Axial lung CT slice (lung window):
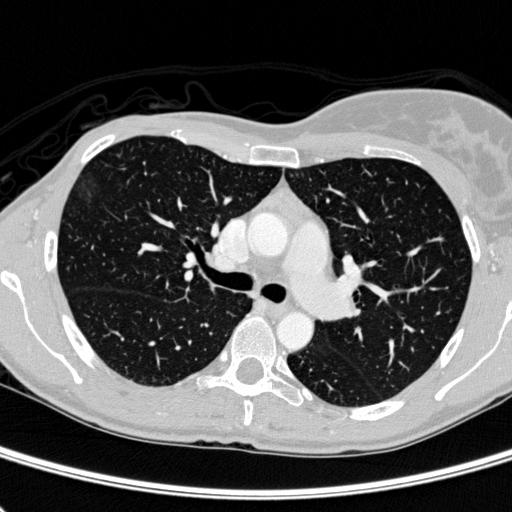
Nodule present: no